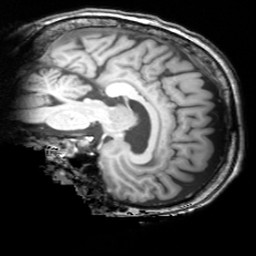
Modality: T1w
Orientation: sagittal
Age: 82
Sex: female
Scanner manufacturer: siemens
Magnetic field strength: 3 T
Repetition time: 1.62 s
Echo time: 0.003 s